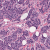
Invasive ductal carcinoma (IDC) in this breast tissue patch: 1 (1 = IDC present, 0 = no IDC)